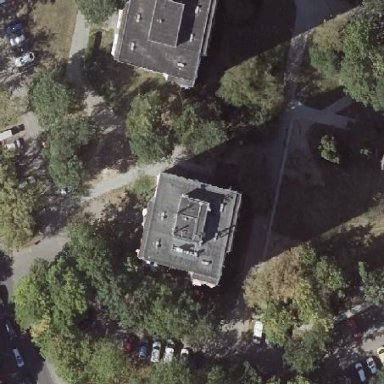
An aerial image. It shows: Apartment building with flat roof.